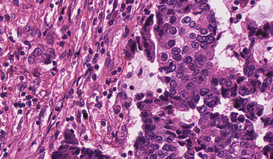
Tumor epithelial tissue: yes
Tumor-associated stroma tissue: yes
Normal tissue: no